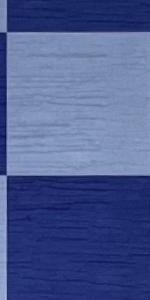
Label: Empty